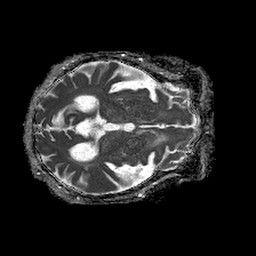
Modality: ADC
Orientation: axial
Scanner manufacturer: philips
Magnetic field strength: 1.5 T
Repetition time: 4.6 s
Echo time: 0.08631 s